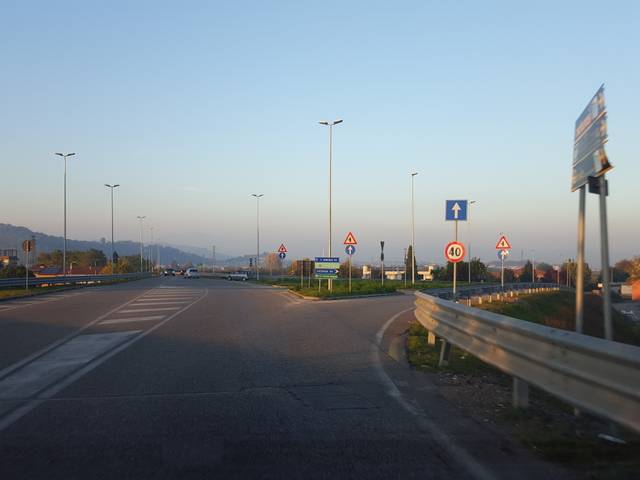
Region: Italy
Coordinates: 45.404, 11.279